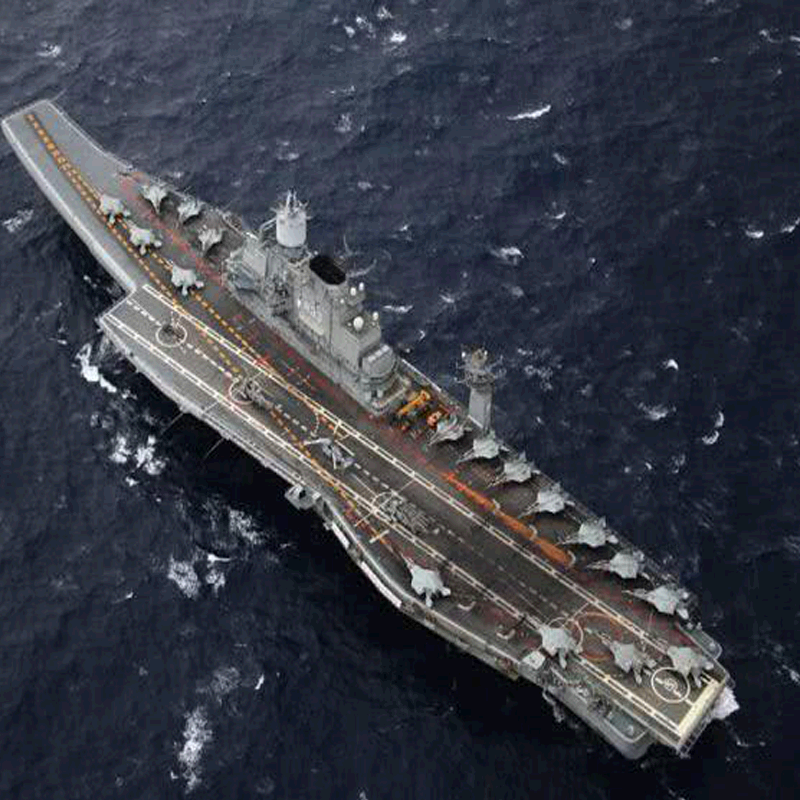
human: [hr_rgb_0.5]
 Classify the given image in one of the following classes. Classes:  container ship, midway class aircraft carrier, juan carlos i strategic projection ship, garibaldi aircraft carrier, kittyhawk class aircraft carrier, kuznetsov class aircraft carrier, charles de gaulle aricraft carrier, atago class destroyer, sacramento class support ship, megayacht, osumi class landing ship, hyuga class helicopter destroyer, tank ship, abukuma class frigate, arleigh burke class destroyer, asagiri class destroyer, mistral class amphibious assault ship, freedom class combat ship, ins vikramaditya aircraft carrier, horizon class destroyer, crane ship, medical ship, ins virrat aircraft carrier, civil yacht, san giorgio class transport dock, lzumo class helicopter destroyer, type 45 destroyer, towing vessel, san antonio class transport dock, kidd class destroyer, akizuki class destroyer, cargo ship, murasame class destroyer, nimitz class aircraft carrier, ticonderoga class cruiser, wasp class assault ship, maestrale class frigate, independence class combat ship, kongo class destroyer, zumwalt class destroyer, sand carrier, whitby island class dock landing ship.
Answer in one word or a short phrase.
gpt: INS Vikramaditya aircraft carrier